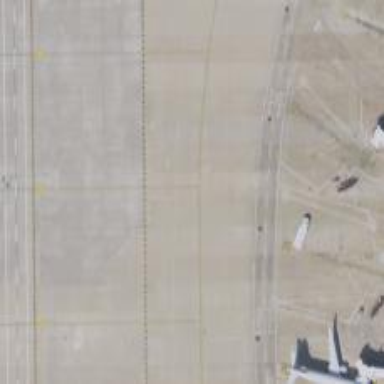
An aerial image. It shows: View of taxiway at the airport.